Field crop: maize
Growth stage: 1
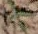
Species: atriplex